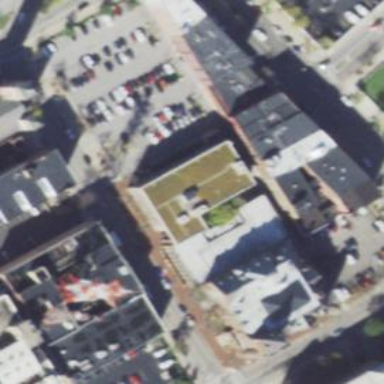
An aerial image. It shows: Town hall building.